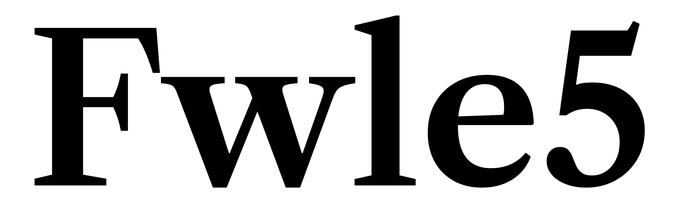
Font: LibreCaslonText_SemiBold